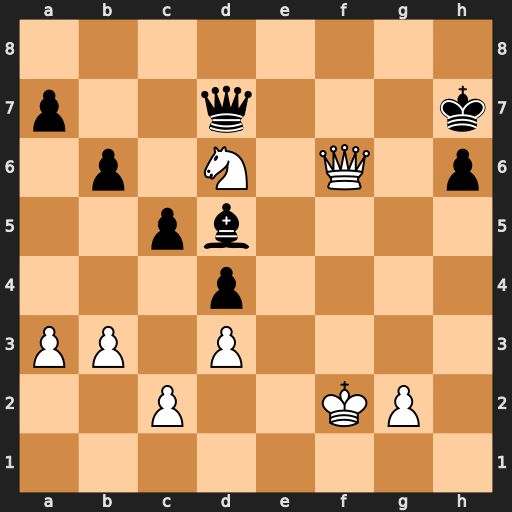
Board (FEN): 8/p2q3k/1p1N1Q1p/2pb4/3p4/PP1P4/2P2KP1/8
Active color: w
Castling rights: -
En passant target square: -
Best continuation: Nf5 Qf7 Qxh6+